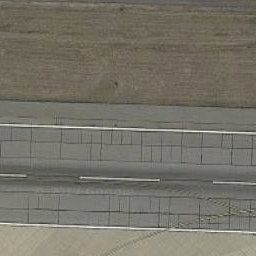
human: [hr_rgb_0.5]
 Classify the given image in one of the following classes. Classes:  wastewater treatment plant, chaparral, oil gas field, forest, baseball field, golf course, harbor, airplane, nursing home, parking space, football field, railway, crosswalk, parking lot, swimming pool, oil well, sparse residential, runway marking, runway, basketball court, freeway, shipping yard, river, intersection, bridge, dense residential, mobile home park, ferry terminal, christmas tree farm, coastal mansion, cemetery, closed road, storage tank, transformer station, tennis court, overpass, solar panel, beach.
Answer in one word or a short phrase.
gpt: runway